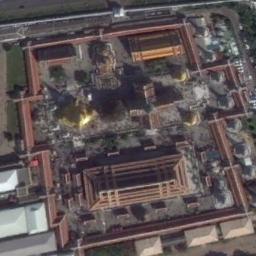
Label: palace